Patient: sex M, age 61
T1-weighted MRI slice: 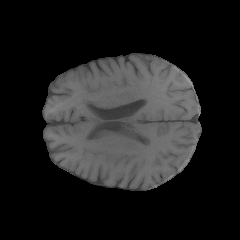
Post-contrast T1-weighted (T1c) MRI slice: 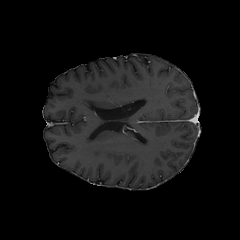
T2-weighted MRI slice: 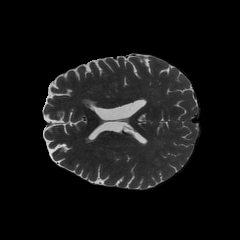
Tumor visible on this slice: no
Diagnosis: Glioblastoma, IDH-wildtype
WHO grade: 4